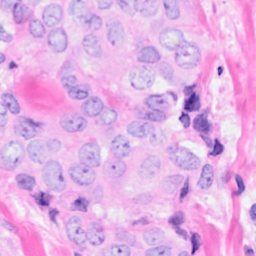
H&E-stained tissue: Breast